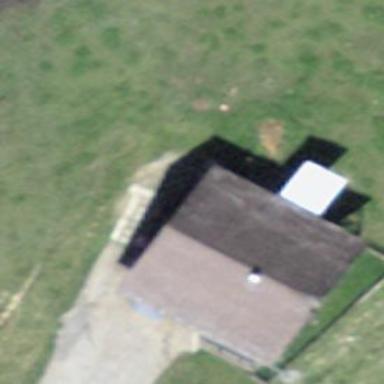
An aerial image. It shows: Cabin.